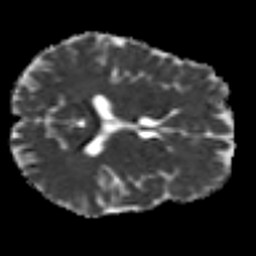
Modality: MD
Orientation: axial
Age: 46
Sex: male
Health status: ill
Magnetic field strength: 3 T
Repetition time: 8.4 s
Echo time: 0.0926 s